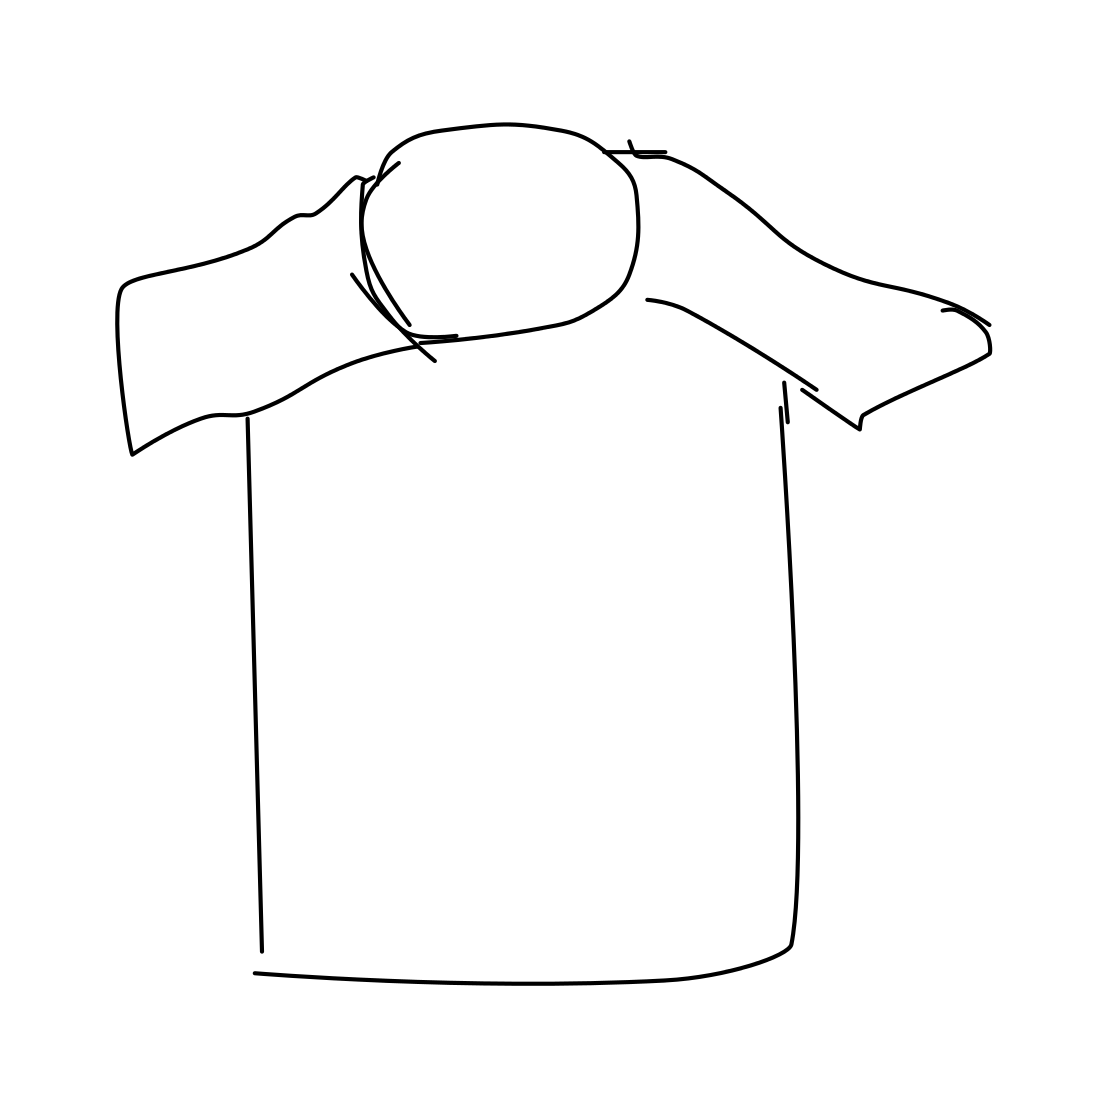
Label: t-shirt